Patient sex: M
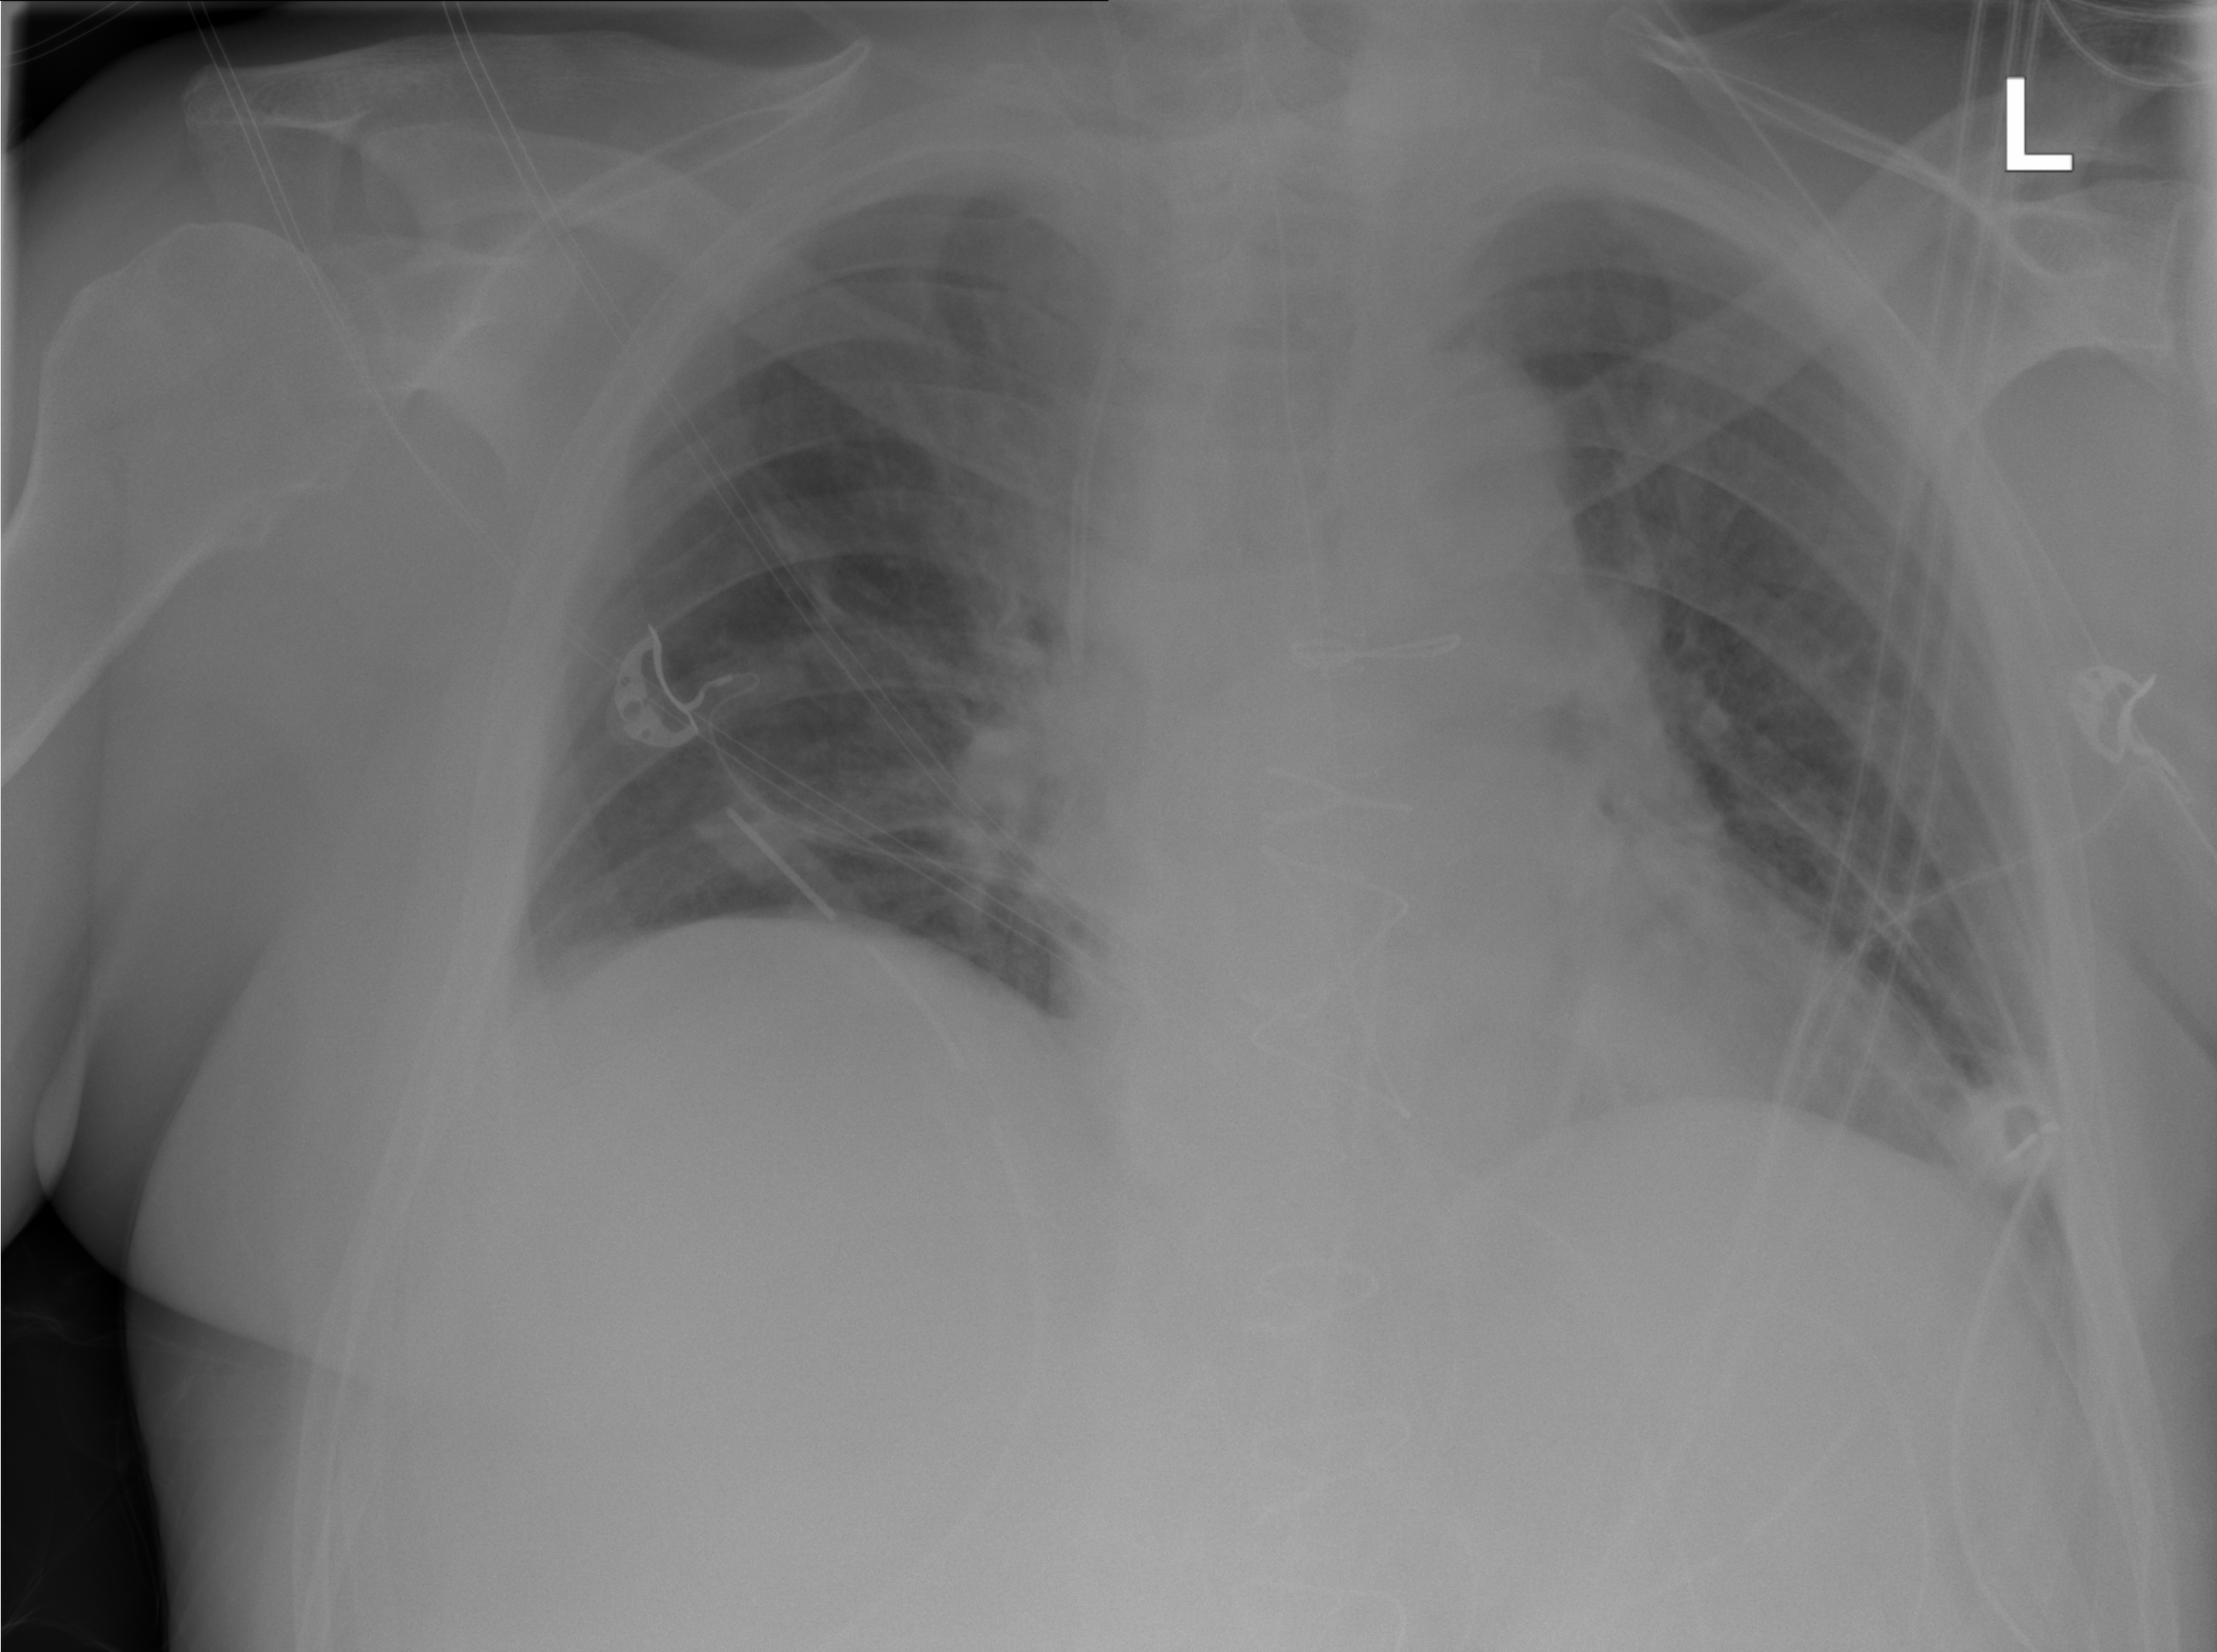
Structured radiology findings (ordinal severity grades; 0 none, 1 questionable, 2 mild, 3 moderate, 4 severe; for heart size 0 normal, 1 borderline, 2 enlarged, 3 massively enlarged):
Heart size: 0
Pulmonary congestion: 1
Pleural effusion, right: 0
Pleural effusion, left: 0
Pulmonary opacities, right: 0
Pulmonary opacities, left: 0
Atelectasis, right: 0
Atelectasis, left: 0